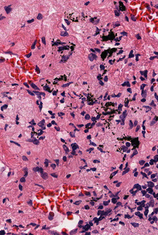
Tumor epithelial tissue: no
Tumor-associated stroma tissue: yes
Normal tissue: no